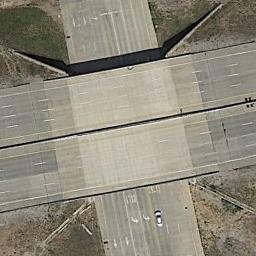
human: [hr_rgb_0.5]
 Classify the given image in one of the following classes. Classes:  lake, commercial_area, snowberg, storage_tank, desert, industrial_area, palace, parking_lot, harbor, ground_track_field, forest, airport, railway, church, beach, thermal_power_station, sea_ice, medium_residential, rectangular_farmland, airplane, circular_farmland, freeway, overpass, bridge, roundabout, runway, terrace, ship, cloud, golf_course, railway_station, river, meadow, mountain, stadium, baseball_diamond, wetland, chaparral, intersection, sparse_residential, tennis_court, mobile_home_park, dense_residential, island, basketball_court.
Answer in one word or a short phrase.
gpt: overpass